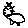
Label: cat